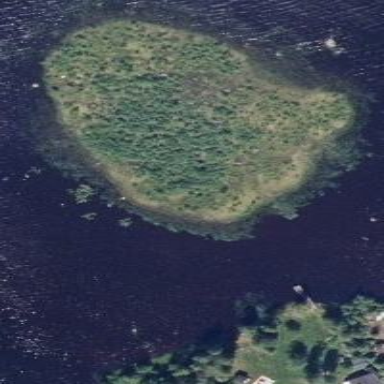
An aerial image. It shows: Islet.